Question: I have a spinner(sherlock) placed in action bar which displays 5 options for the user to choose from as shown below. everything is fine so far. But i wanted the spinner to be right aligned on the action bar. Also the spinner's items should be center aligned. Any idea how can this can be done?

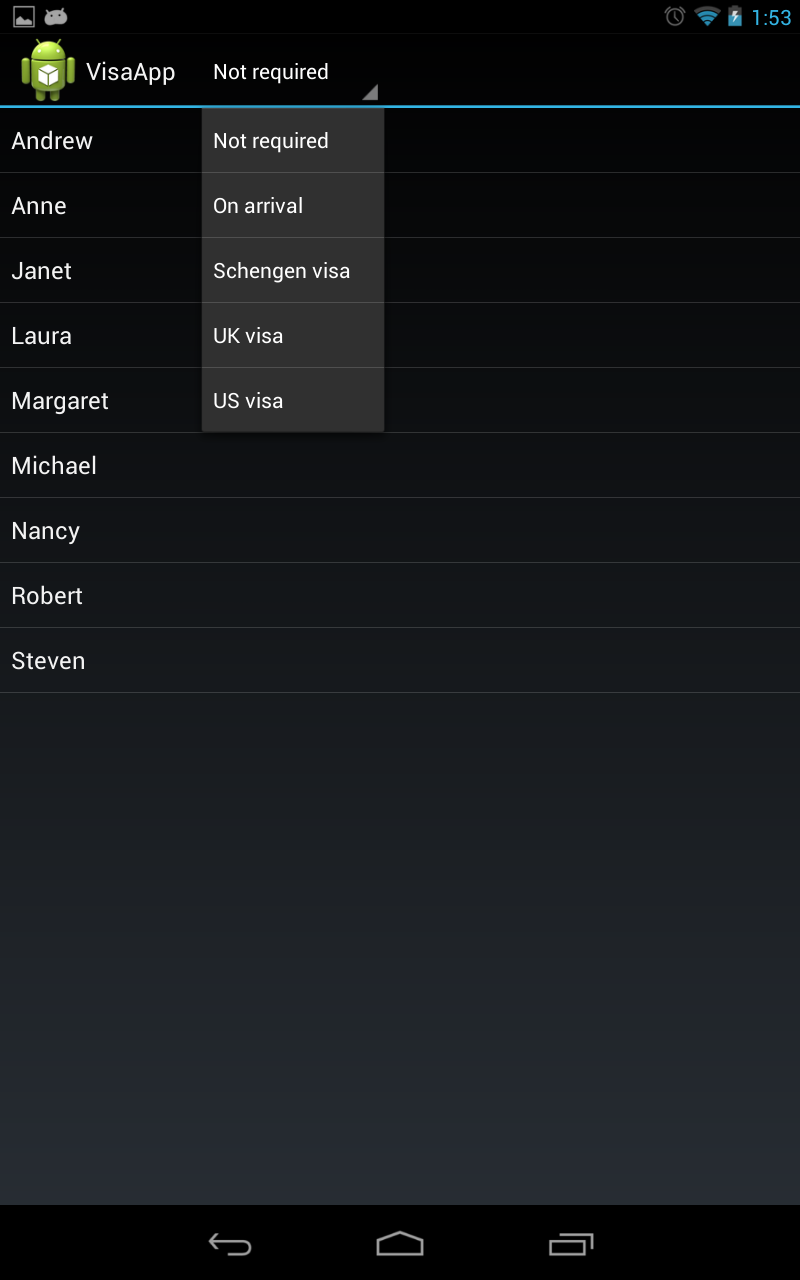
Answer: You need to create your own spinner adapter.
You can get anything you want, here is an example :

Here is the code to use a custom spinner :
'''
Context context = getSupportActionBar().getThemedContext();
ArrayList<AbMenu> data = new ArrayList<AbMenu>();
data.add(new AbMenu(isDark ? R.drawable.ic_action_spinner_partiemultidark : R.drawable.ic_action_spinner_partiemulti, getString(R.string.m1), 1));
data.add(new AbMenu(isDark ? R.drawable.ic_action_spinner_partiemultidark : R.drawable.ic_action_spinner_partiemulti, getString(R.string.m8), 2));
data.add(new AbMenu(isDark ? R.drawable.ic_action_spinner_partiedark : R.drawable.ic_action_spinner_partie, getString(R.string.s31), 5));
data.add(new AbMenu(isDark ? R.drawable.ic_action_spinner_savedark : R.drawable.ic_action_spinner_save, getString(R.string.m2), 3));
data.add(new AbMenu(isDark ? R.drawable.ic_action_spinner_partiehelpdark : R.drawable.ic_action_spinner_partiehelp, getString(R.string.m3), 4));
AbMenuAdapter adapter = new AbMenuAdapter(context, R.layout.ab_spinner_item, data);
getSupportActionBar().setNavigationMode(ActionBar.NAVIGATION_MODE_LIST);
getSupportActionBar().setListNavigationCallbacks(adapter, this);
'''
The class that I use to fill the adapter.
'''
public class AbMenu {
public int icon;
public String title;
public int id;
public AbMenu() {
super();
}
public AbMenu(int icon, String title, int id) {
super();
this.icon = icon;
this.title = title;
this.id = id;
}
}
'''
The adapter (it's an image next to a textview) that uses a custom layout :
'''
public class AbMenuAdapter extends BaseAdapter implements SpinnerAdapter {
Context context;
int layoutResourceId;
ArrayList<AbMenu> data;
LayoutInflater inflater;
public AbMenuAdapter(Context a, int textViewResourceId, ArrayList<AbMenu> data) {
// super(a, textViewResourceId, data);
this.data = data;
inflater = (LayoutInflater) a.getSystemService(Context.LAYOUT_INFLATER_SERVICE);
this.context = a;
this.layoutResourceId = textViewResourceId;
}
@Override
public View getView(int position, View convertView, ViewGroup parent) {
View v = convertView;
if (v == null) {
v = inflater.inflate(layoutResourceId, null);
}
final AbMenu item = data.get(position);
if (item != null) {
((android.widget.TextView) v.findViewById(R.id.textViewSpinner)).setText(item.title);
((ImageView) v.findViewById(R.id.imageViewSpinner)).setImageResource(item.icon);
}
return v;
}
@Override
public View getDropDownView(int position, View convertView, ViewGroup parent) {
View v = convertView;
if (v == null) {
v = inflater.inflate(layoutResourceId, null);
}
final AbMenu item = data.get(position);
if (item != null) {
((android.widget.TextView) v.findViewById(R.id.textViewSpinner)).setText(item.title);
((android.widget.TextView) v.findViewById(R.id.textViewSpinner)).setTextSize(TypedValue.COMPLEX_UNIT_DIP, 16);
((ImageView) v.findViewById(R.id.imageViewSpinner)).setImageResource(item.icon);
}
return v;
}
@Override
public int getCount() {
return data.size();
}
@Override
public Object getItem(int position) {
return null;
}
@Override
public long getItemId(int position) {
return 0;
}
}
'''
And the xml file :
'''
<RelativeLayout xmlns:android="http://schemas.android.com/apk/res/android"
android:layout_width="match_parent"
android:layout_height="fill_parent"
android:layout_marginBottom="8dp"
android:layout_marginLeft="4dp"
android:layout_marginRight="4dp"
android:layout_marginTop="8dp"
android:gravity="fill_horizontal" >
<ImageView
android:id="@+id/imageViewSpinner"
android:layout_width="wrap_content"
android:layout_height="wrap_content"
android:layout_gravity="center_vertical"
android:contentDescription="@string/empty"
android:padding="4dp"
android:src="@drawable/ic_launcher" />
<TextView
android:id="@+id/textViewSpinner"
android:layout_width="match_parent"
android:layout_height="wrap_content"
android:layout_centerVertical="true"
android:layout_gravity="center_vertical"
android:layout_marginLeft="8dp"
android:layout_marginRight="16dp"
android:layout_toRightOf="@+id/imageViewSpinner"
android:text="@string/empty"
android:ellipsize="end"
android:singleLine="true" />
</RelativeLayout>
'''